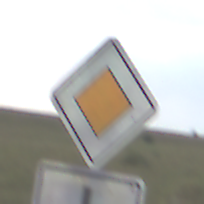
Verkehrszeichen: Vorfahrtsstrasse
Zusatzzeichen unten: VerlaufVorfahrtsstrasse1
Umgebung: Outdoor, Nature
Tageszeit: Night
Wetter: Overcast
Licht: Artificial
Jahreszeit: NotSpecified
Kontrast: LowContrast